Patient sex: F
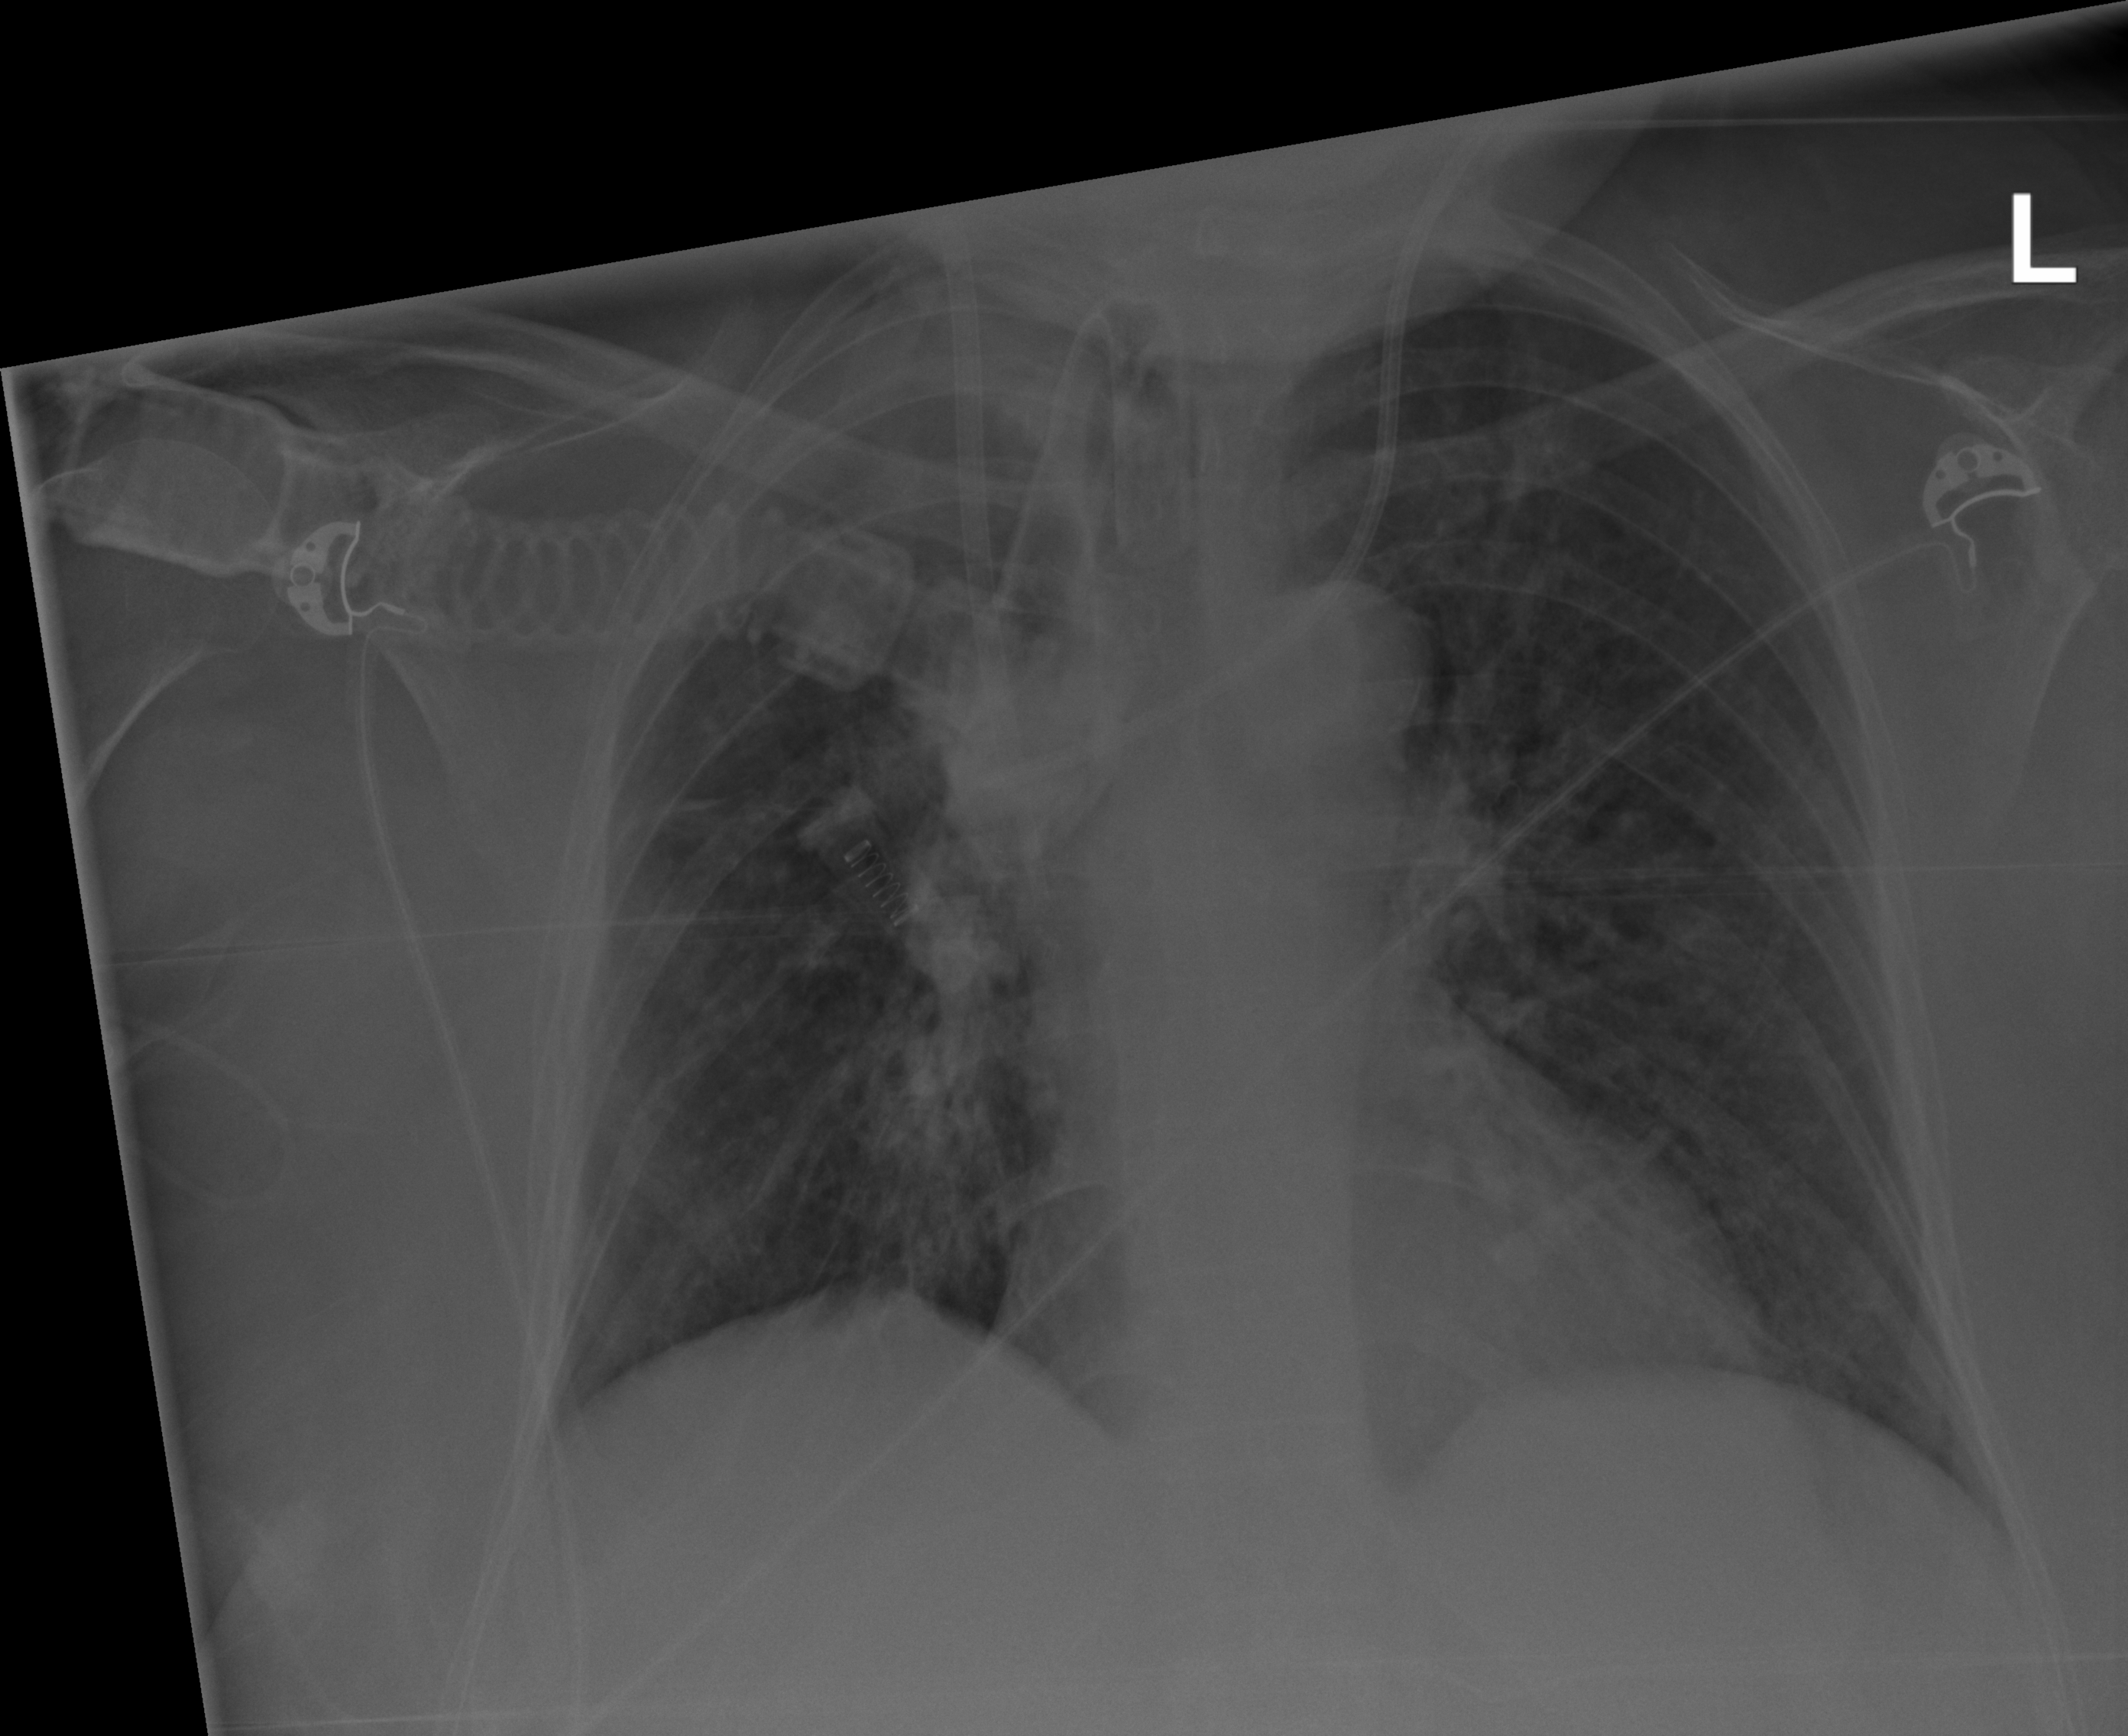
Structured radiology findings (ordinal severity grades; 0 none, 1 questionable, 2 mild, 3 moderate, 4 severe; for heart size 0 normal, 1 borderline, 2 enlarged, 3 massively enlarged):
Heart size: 0
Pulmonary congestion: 0
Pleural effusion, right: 2
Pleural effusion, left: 0
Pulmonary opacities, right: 2
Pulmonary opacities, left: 2
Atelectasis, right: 2
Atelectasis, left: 0